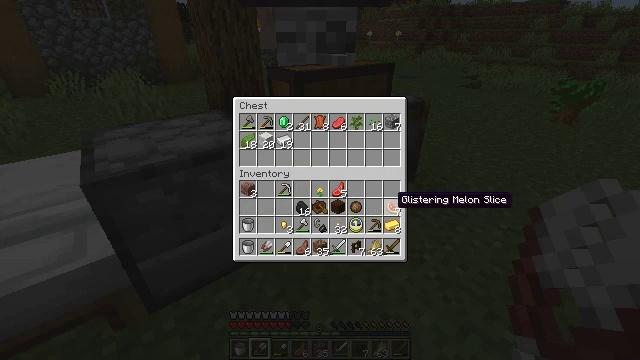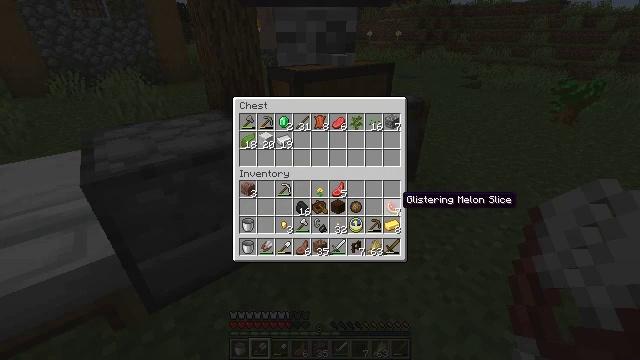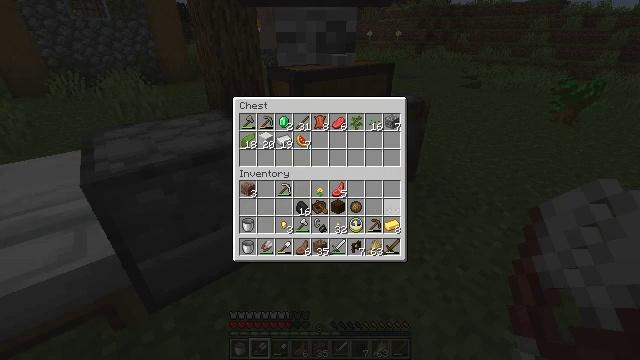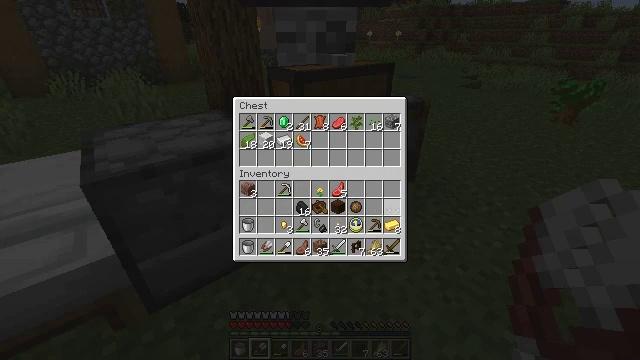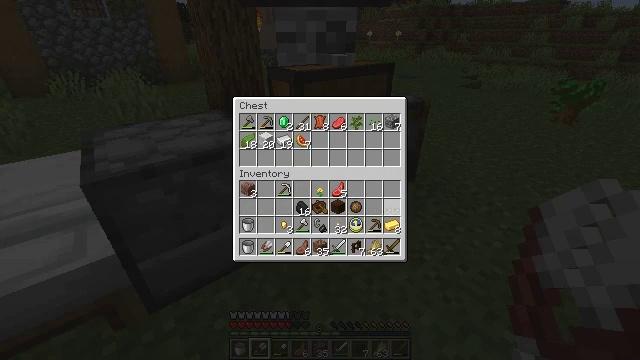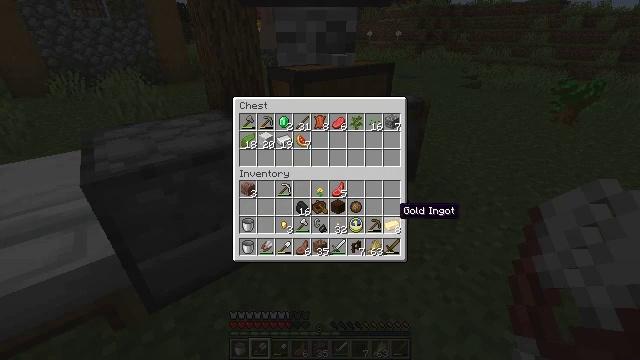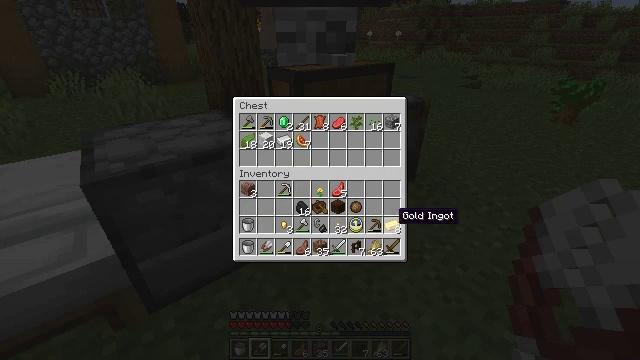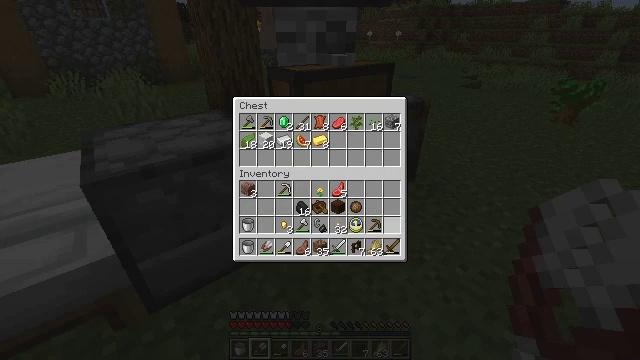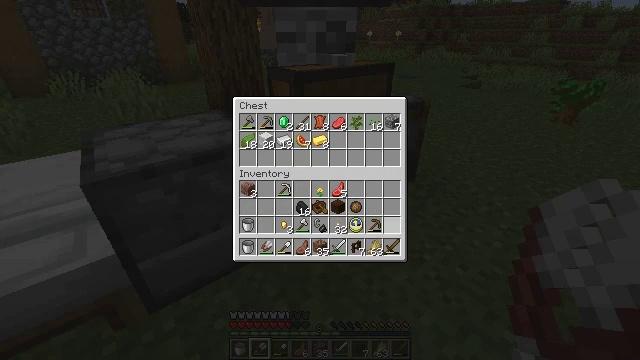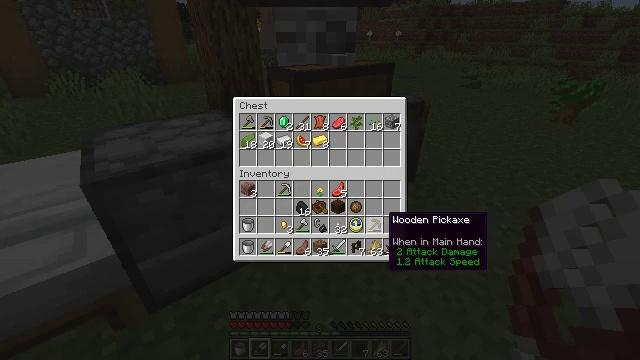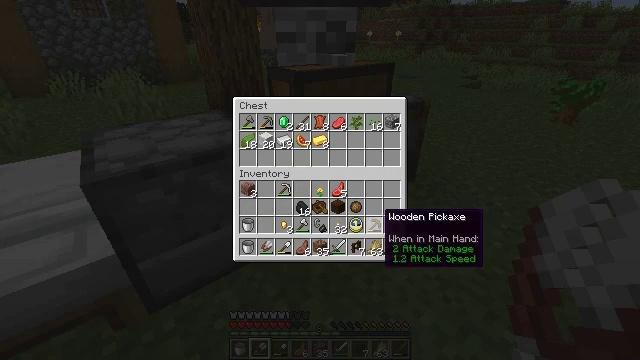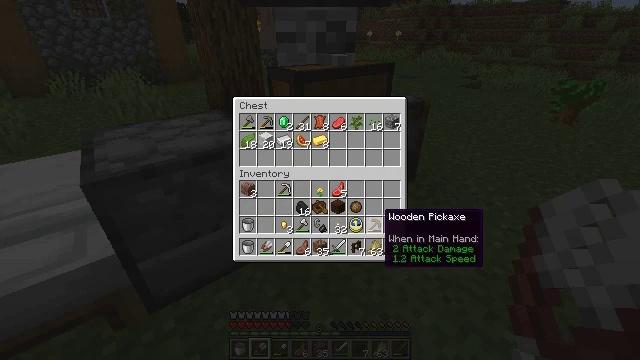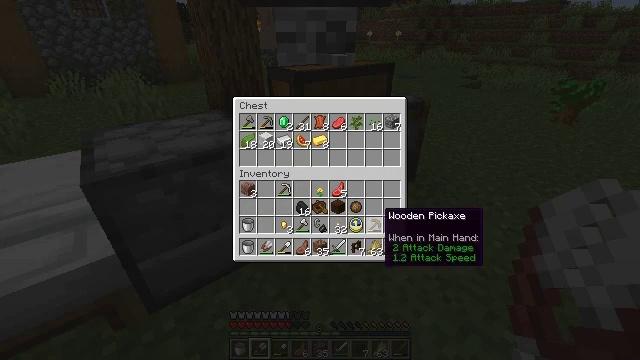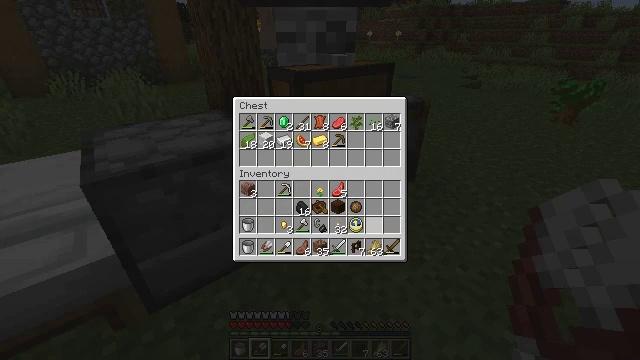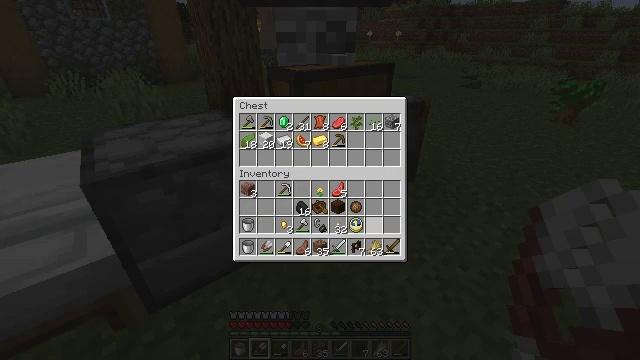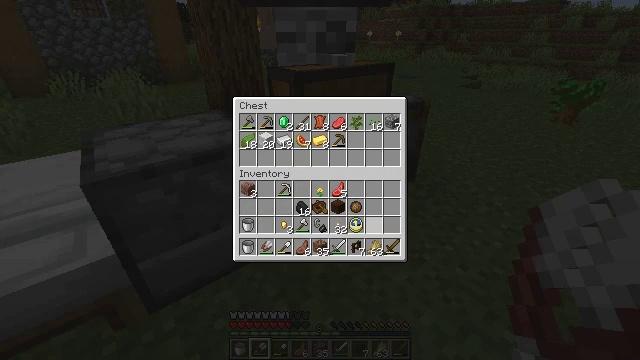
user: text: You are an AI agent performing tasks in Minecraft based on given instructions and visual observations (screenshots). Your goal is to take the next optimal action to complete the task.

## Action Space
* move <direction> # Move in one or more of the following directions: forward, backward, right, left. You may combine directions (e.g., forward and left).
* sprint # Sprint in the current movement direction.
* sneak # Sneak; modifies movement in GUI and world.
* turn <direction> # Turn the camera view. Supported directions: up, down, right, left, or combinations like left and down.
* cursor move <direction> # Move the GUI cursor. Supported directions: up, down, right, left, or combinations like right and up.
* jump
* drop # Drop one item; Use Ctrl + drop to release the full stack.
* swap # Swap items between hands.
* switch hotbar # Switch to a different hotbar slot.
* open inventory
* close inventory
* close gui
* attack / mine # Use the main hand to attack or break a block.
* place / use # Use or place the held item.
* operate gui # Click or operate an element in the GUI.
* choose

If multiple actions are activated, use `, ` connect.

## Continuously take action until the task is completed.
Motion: motion action
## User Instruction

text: Turn wool into a white carpet using the crafting table.
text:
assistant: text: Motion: sneak
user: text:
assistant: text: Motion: sneak, attack / mine
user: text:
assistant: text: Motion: sneak, attack / mine
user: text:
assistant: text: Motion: sneak, attack / mine
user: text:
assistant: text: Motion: sneak, turn down
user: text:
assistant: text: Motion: sneak
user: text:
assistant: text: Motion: sneak, attack / mine
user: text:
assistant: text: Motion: sneak, attack / mine
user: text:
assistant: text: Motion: sneak, turn left, attack / mine
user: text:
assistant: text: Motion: sneak
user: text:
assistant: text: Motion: sneak
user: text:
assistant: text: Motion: sneak
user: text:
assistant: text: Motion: sneak, attack / mine
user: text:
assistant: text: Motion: sneak, attack / mine
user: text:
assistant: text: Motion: sneak, attack / mine
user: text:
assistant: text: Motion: sneak
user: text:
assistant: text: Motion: sneak
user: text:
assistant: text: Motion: sneak
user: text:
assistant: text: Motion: sneak
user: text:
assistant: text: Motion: sneak
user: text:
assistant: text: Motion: sneak, attack / mine
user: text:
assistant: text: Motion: sneak, attack / mine
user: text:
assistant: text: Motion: sneak, attack / mine
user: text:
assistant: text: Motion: sneak
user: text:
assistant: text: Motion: sneak
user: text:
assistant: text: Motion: sneak
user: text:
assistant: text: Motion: sneak
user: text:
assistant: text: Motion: sneak, attack / mine
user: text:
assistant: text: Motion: sneak, turn left, attack / mine
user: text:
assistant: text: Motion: sneak, turn left